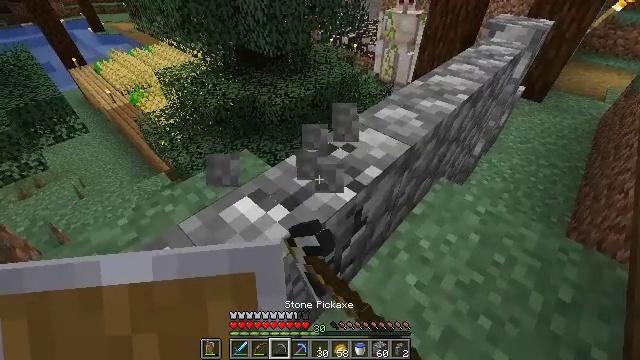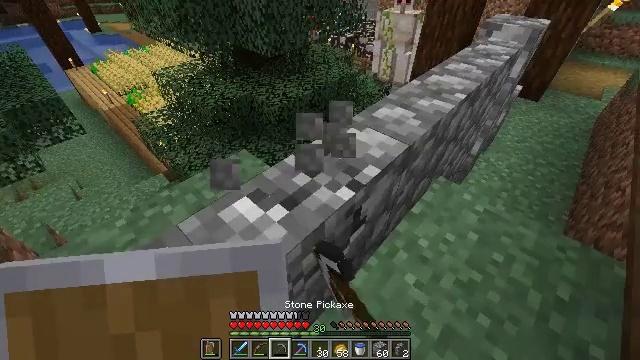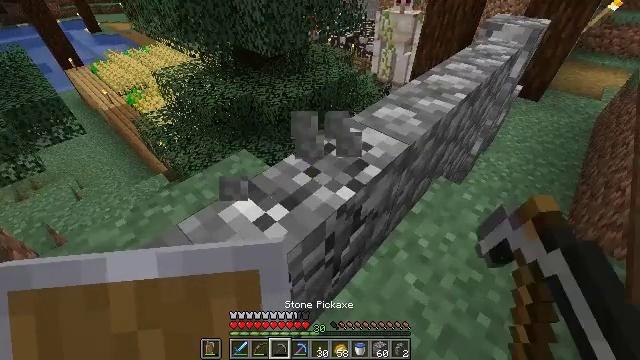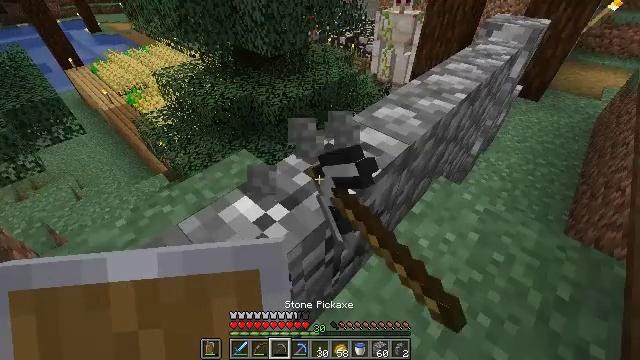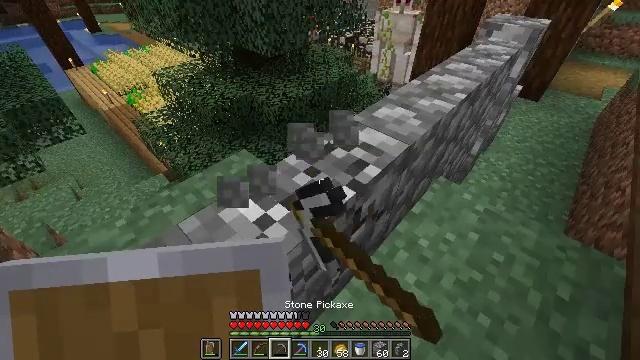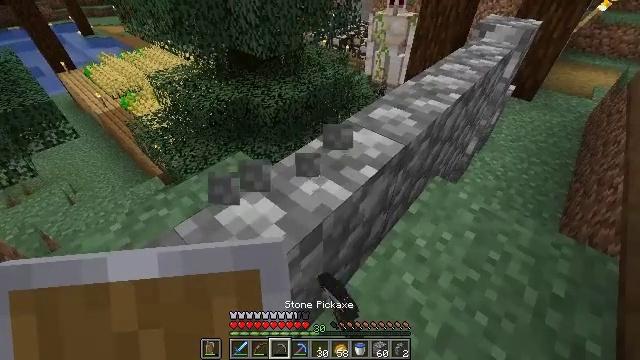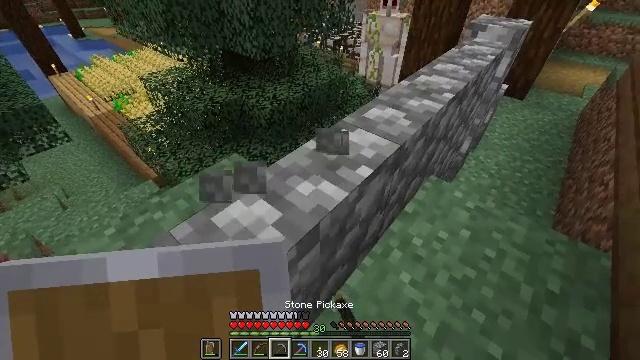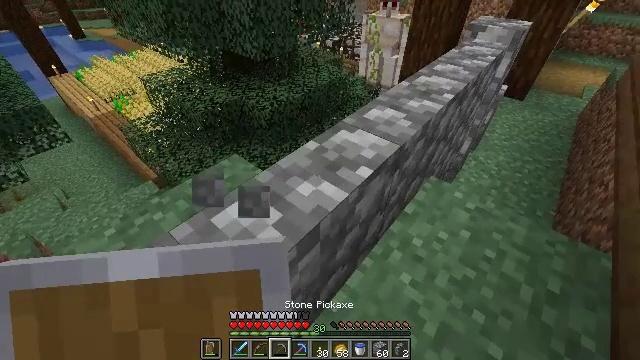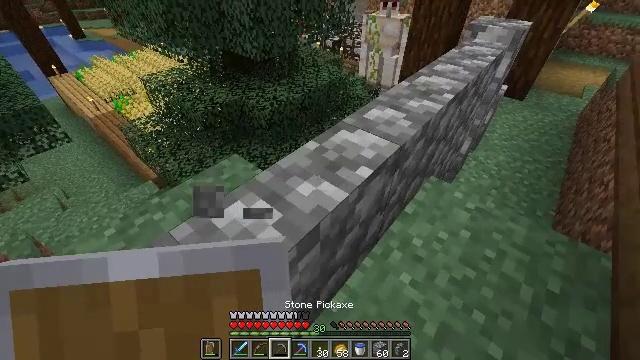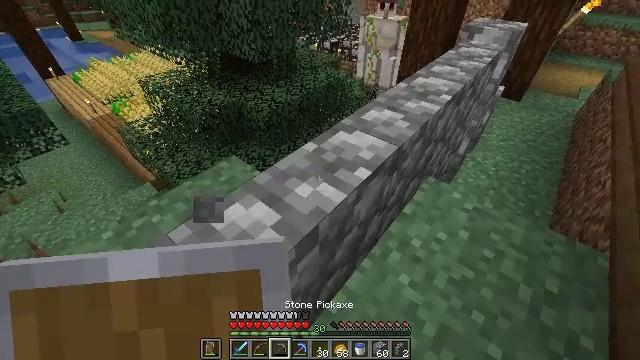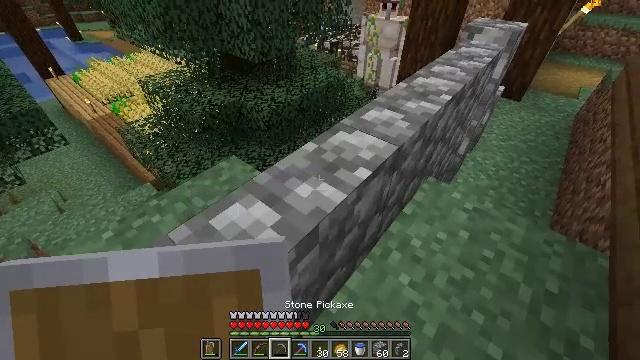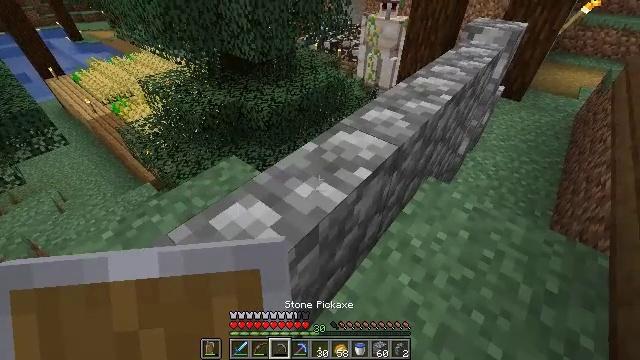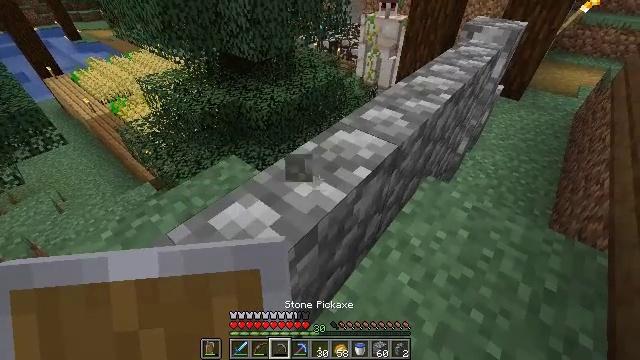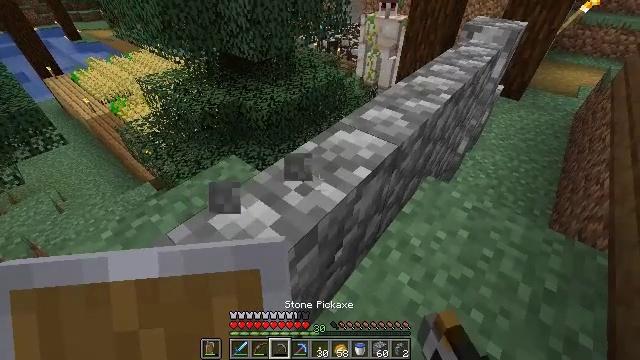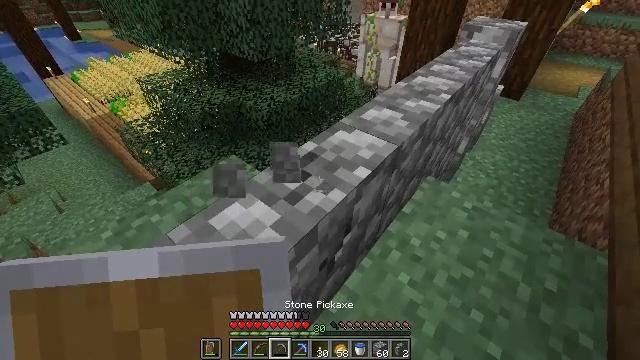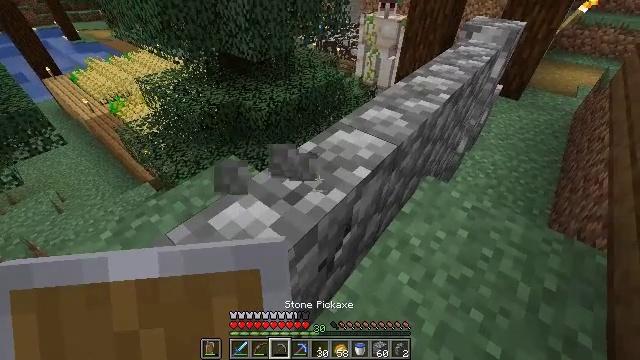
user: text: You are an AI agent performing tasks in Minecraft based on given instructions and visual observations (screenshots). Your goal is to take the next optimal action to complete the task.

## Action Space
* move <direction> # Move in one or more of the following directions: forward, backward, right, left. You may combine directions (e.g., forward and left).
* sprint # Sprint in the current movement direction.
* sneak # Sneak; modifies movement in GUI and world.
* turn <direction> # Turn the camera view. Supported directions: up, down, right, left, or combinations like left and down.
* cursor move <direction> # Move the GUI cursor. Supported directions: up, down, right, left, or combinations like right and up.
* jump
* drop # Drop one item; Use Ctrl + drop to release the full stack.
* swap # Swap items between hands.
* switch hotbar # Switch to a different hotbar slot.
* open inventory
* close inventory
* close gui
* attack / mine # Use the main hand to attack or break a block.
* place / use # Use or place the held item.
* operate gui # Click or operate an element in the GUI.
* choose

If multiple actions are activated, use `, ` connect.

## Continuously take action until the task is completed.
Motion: motion action
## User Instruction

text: Attack the cobblestone wall to dismantle it.
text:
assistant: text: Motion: attack / mine
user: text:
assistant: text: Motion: attack / mine
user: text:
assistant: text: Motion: attack / mine
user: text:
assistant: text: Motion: attack / mine
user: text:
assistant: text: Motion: turn right
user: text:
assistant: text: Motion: turn right
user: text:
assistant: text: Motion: no_op
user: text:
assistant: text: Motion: no_op
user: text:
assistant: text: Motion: no_op
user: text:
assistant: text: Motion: no_op
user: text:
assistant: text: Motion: no_op
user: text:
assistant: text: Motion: attack / mine
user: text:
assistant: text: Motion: attack / mine
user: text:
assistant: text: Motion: attack / mine
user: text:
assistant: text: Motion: attack / mine
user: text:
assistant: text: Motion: attack / mine
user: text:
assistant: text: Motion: attack / mine
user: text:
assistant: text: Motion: attack / mine
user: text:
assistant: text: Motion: attack / mine
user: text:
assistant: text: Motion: attack / mine
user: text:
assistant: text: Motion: attack / mine
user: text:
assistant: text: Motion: attack / mine
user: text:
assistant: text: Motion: attack / mine
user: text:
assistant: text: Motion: attack / mine
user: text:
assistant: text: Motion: attack / mine
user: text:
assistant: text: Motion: attack / mine
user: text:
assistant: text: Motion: attack / mine
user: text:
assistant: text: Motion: attack / mine
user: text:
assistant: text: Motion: attack / mine
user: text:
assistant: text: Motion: attack / mine